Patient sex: M
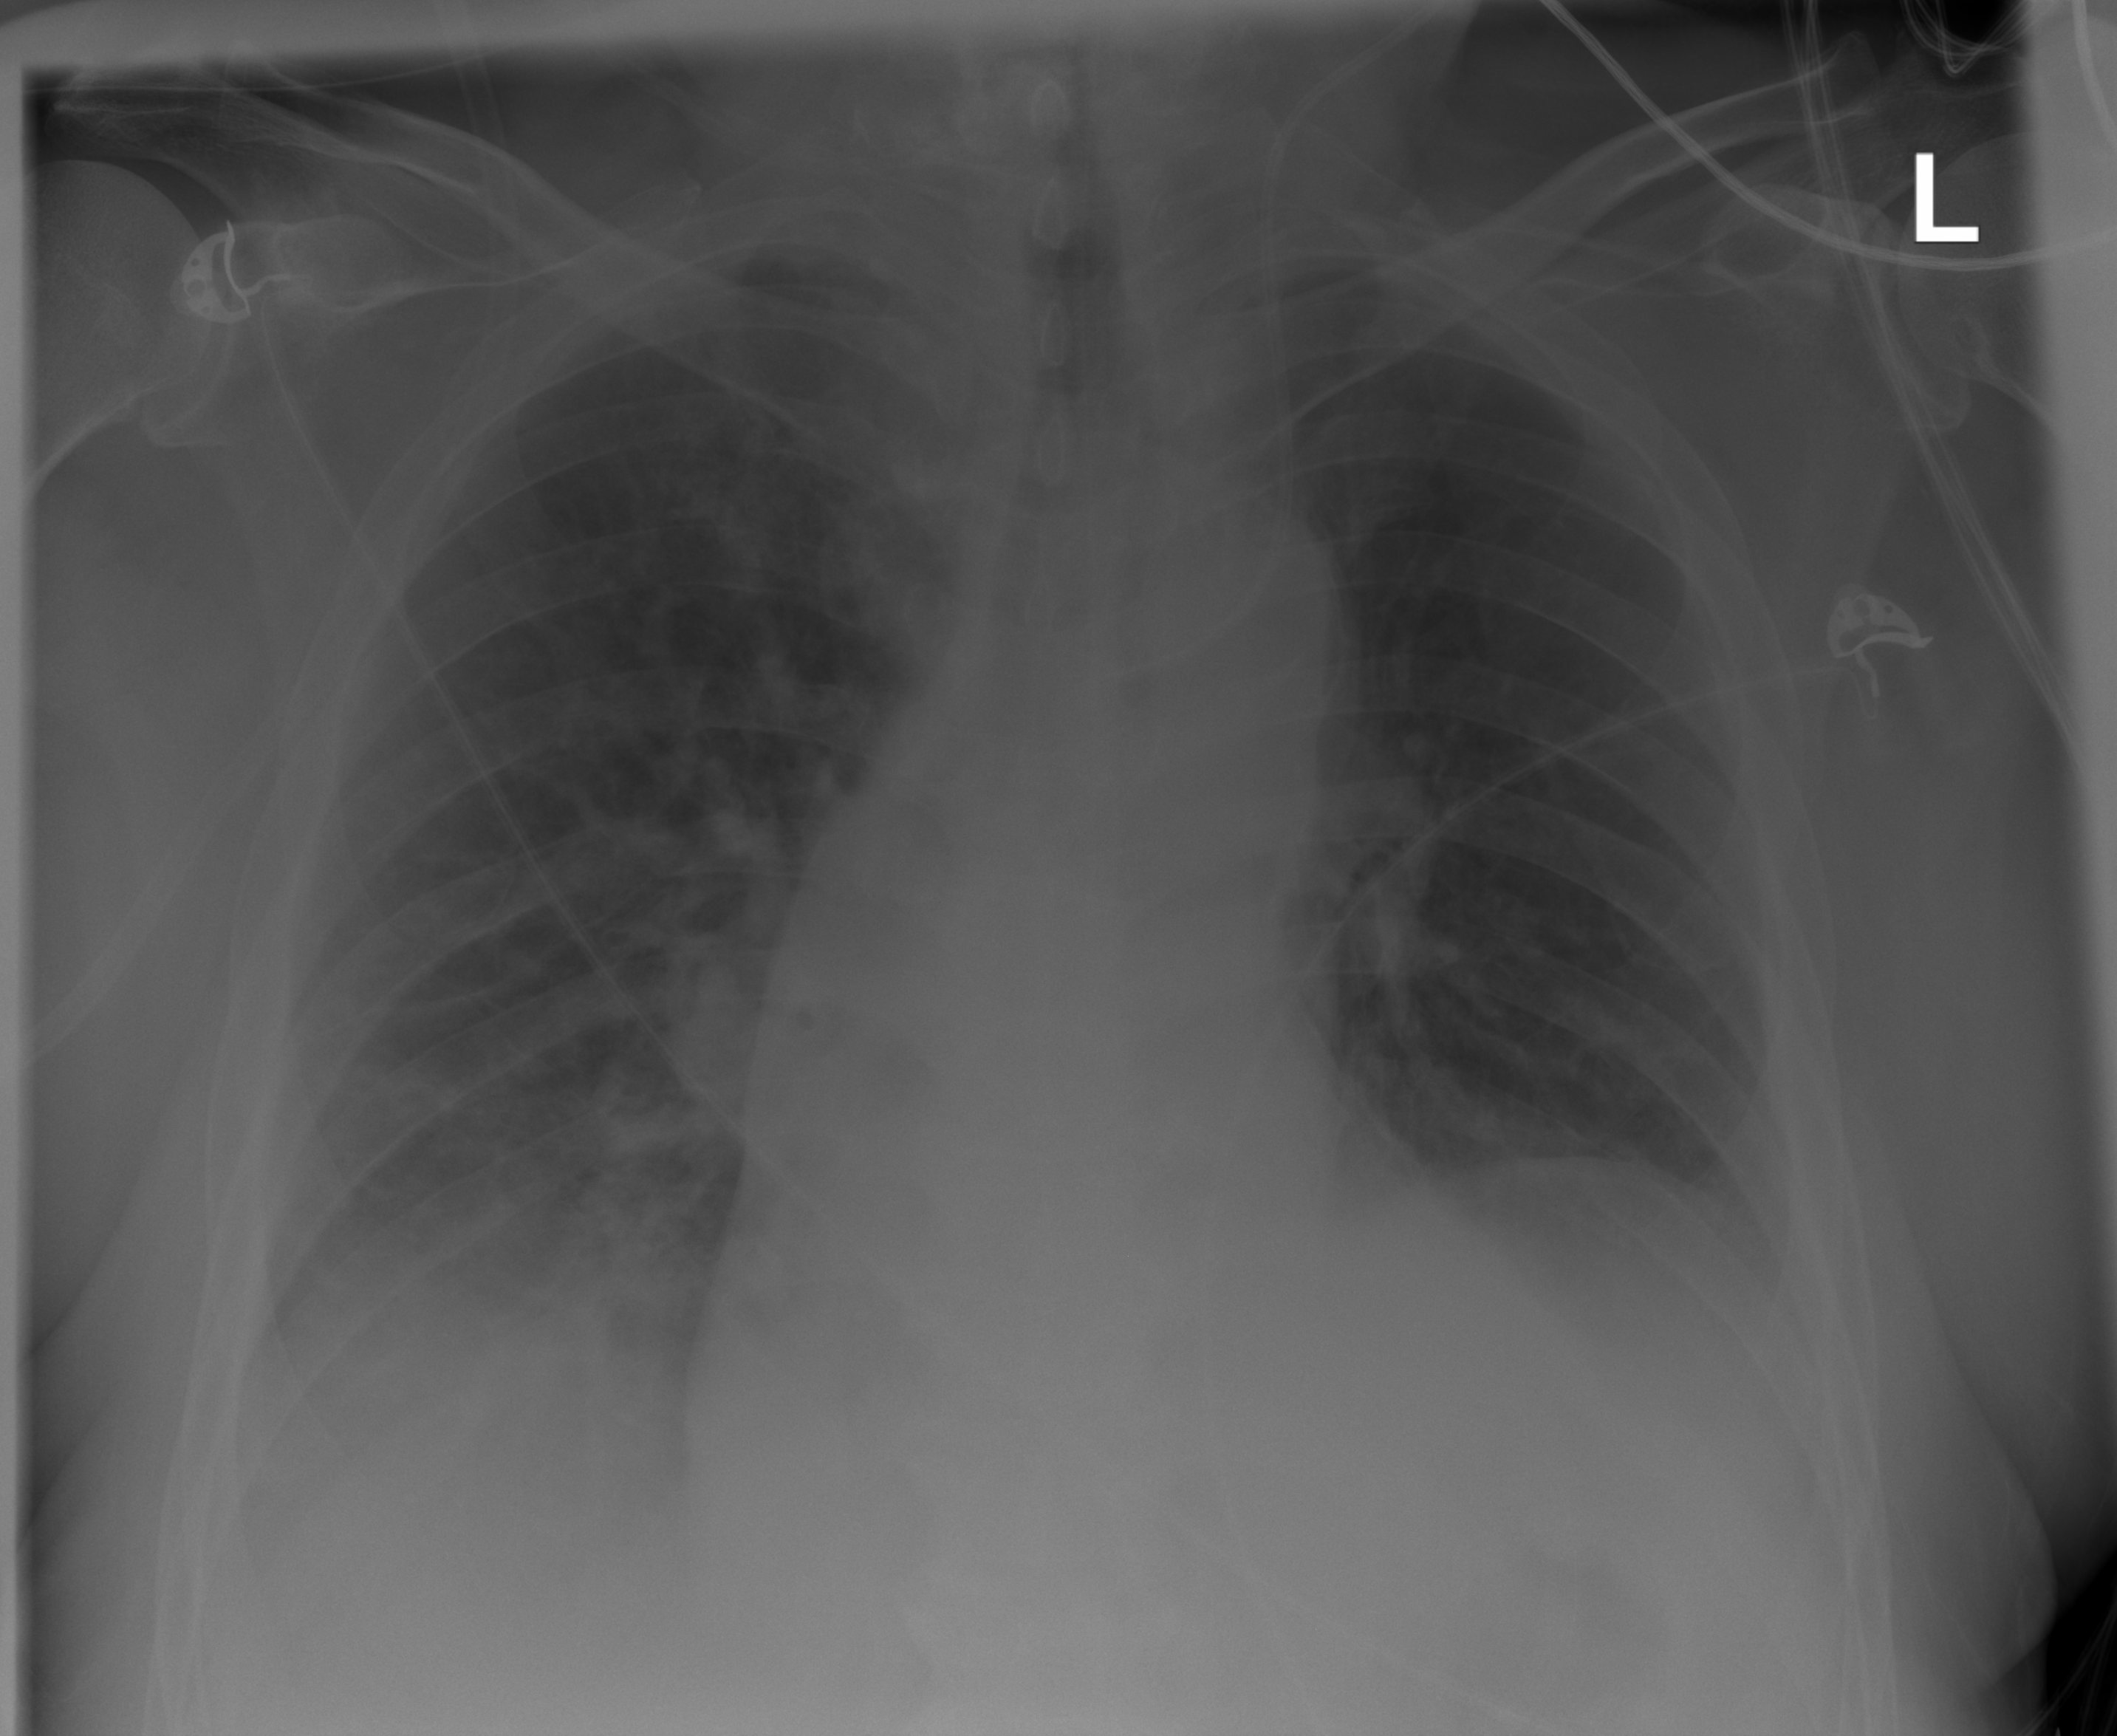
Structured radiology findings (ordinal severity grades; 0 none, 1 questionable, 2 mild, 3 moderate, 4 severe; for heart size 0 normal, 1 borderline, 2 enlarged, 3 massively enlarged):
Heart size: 1
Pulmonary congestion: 0
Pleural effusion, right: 2
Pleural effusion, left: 0
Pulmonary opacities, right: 2
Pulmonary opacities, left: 0
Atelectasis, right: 1
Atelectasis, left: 1